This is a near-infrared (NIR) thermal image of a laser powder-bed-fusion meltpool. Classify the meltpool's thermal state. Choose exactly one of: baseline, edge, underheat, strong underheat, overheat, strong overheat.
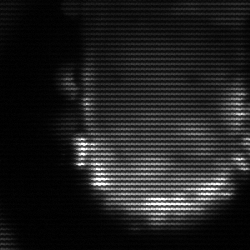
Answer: baseline